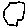
Label: hexagon